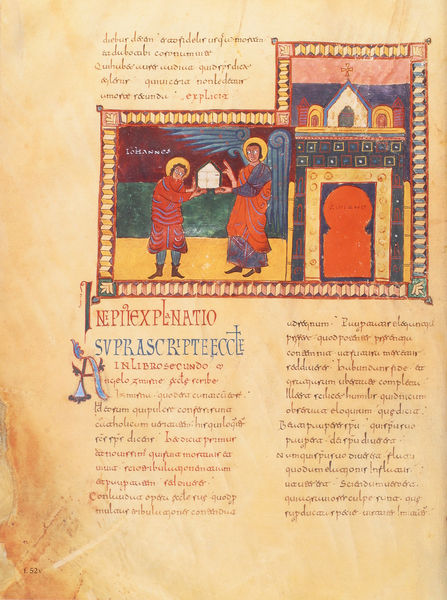
Titel: Beatus-Manuskript
Künstler: Magius
Institution: New York, Pierpont Morgan Library
Schlagwörter: blau, flügel, mann, bunt, männer, haus, rot, schloss, johannes, rahmen, bild, kirche, engel, farbig, schrift, papier, vergilbt, spalten, rand, lesen, streifen, tor, eingang, buch, kreuz, geben, seite, text, buchstaben, initiale, reichen, flecken, heiligenschein, nimbus, christlich, mittelalter, religiös, romanik, übergabe, heilige, miniatur, schlüsselloch, latein, buchmalerei, evangelist, evangelium, evangeliar, illumination, buchkunst